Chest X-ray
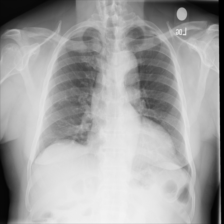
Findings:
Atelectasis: negative
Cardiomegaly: negative
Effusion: negative
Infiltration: negative
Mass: negative
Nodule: negative
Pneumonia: negative
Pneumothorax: negative
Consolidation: negative
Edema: negative
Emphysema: negative
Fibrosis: negative
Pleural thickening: negative
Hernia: negative